Field crop: tomato
Growth stage: 1
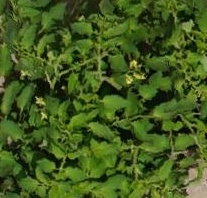
Species: tomato